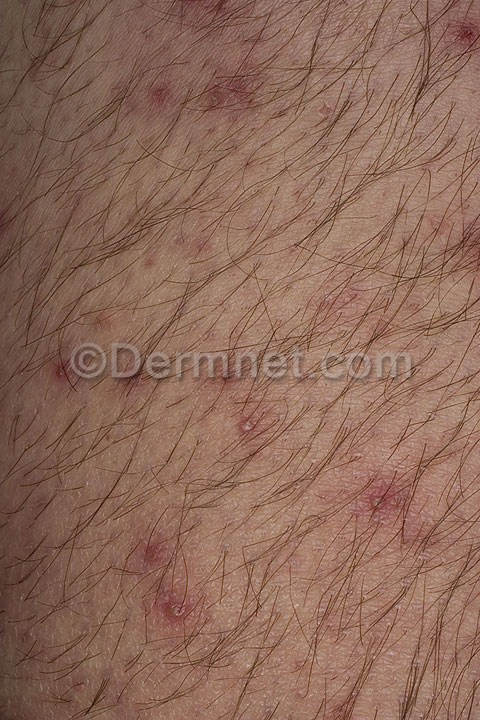
Disease: Cellulitis Impetigo and other Bacterial Infections